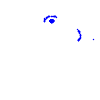
Particle: pion